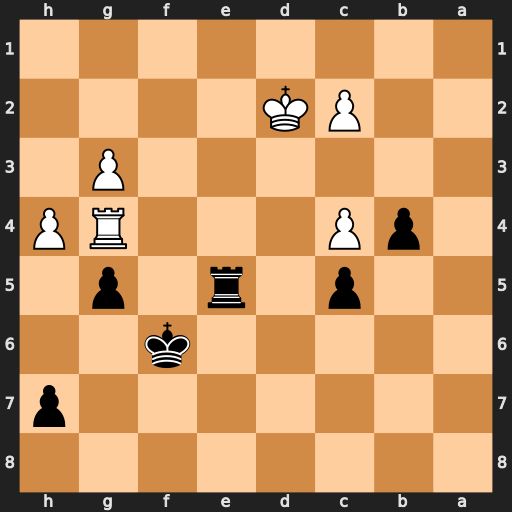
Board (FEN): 8/7p/5k2/2p1r1p1/1pP3RP/6P1/2PK4/8
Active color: b
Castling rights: -
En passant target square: -
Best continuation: h6 hxg5+ hxg5